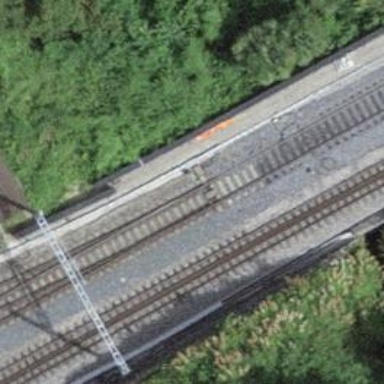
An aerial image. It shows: Railway switch.